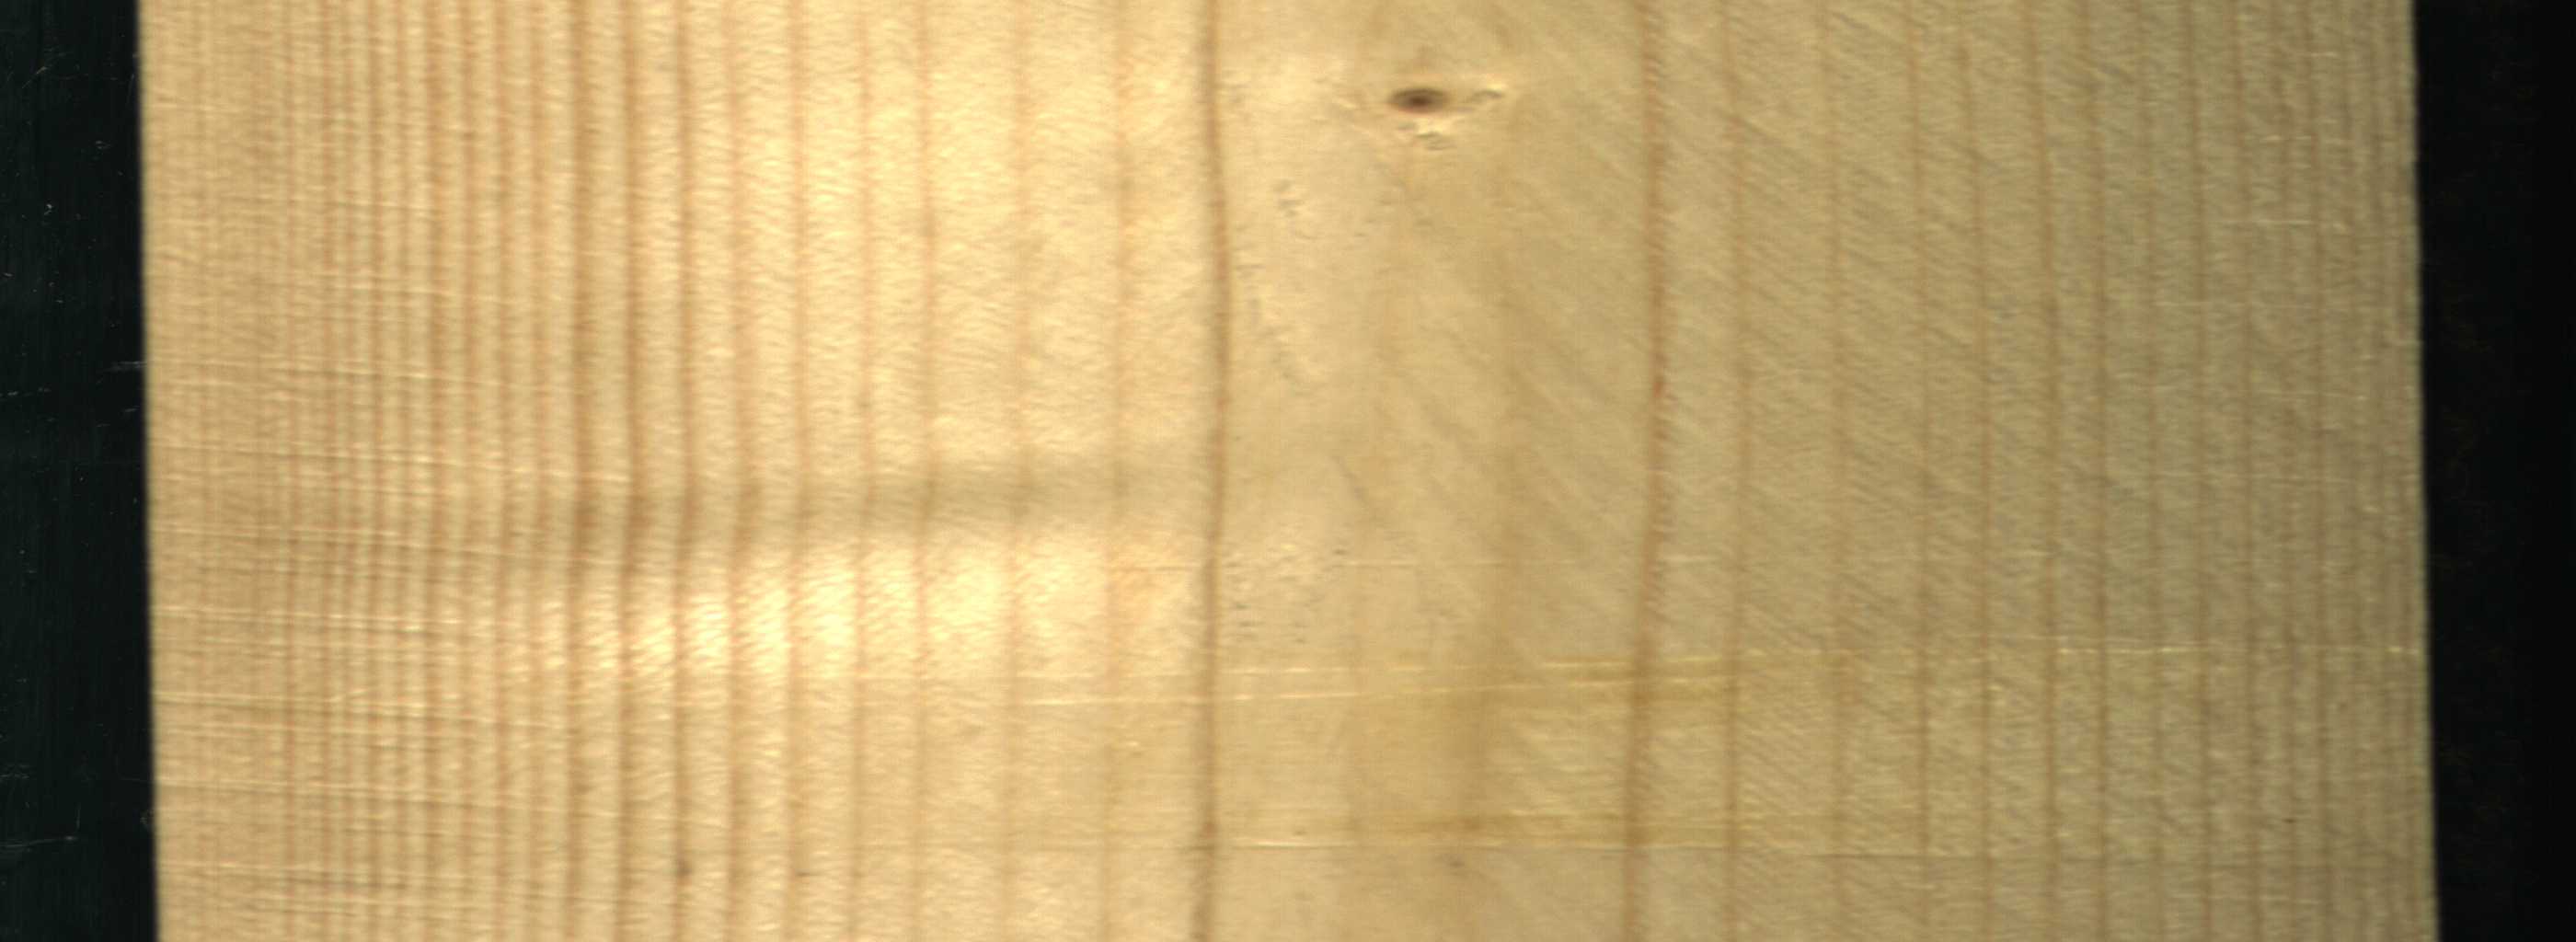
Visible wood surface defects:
Live_Knot